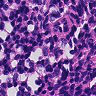
Metastatic tissue present: no